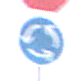
Verkehrszeichen: Kreisverkehr
Zusatzzeichen oben: Stop
Umgebung: Outdoor, Suburban
Tageszeit: Midday
Wetter: Overcast
Licht: Natural
Jahreszeit: NotSpecified
Kontrast: LowContrast